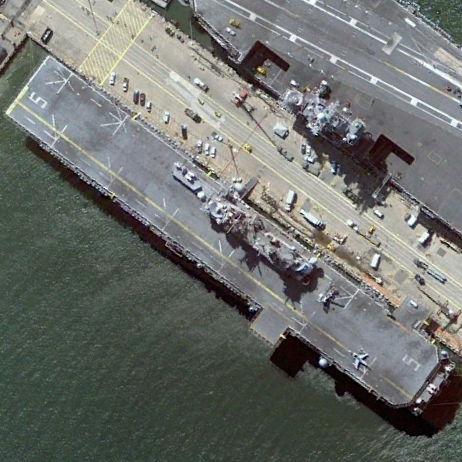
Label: assault